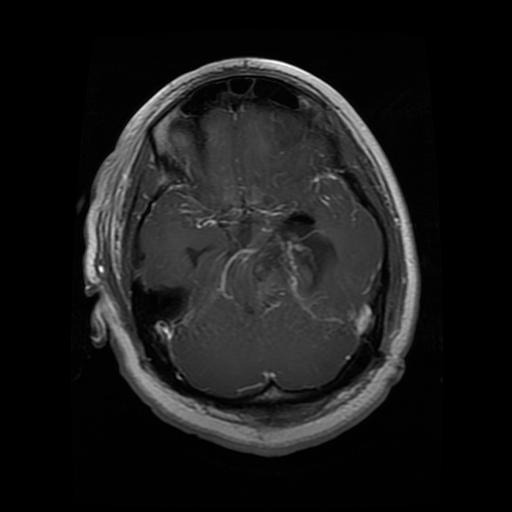
Label: glioma